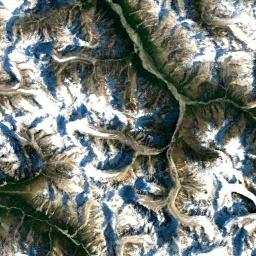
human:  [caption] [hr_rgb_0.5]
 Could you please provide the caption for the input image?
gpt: Only the peaks of the snow-capped mountains are covered with snow .

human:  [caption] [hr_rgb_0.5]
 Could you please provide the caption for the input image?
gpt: The snow berg is consist of bare land and white snow .

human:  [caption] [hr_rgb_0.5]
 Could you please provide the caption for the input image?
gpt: The snowberg is partly covered with glaciers and lots of knife-edge ridges remain at the top of the snowberg .

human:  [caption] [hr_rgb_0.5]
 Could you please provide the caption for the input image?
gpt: There is a lot of snow on the snowberg .

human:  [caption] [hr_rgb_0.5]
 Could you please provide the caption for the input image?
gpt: There are much snow on the snowberg .